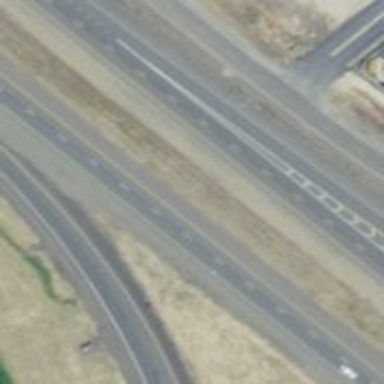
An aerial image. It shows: Motorway.